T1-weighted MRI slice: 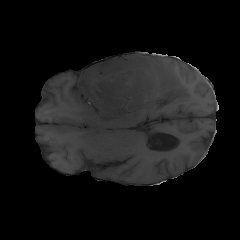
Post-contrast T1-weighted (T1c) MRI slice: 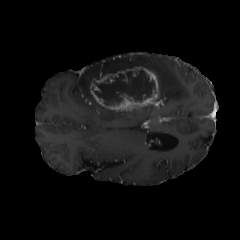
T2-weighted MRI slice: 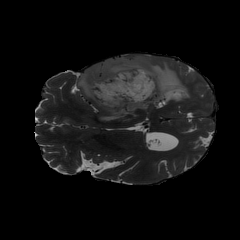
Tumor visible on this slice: yes